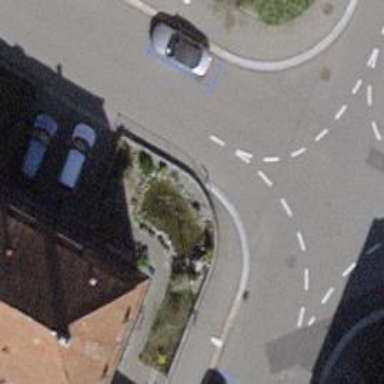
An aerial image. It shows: Kerb barrier.